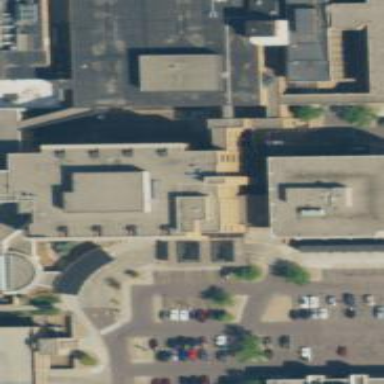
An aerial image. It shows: Hospital building.